Aerial crown-view tile of a tropical tree (Barro Colorado Island, Panama), acquired 20240918:
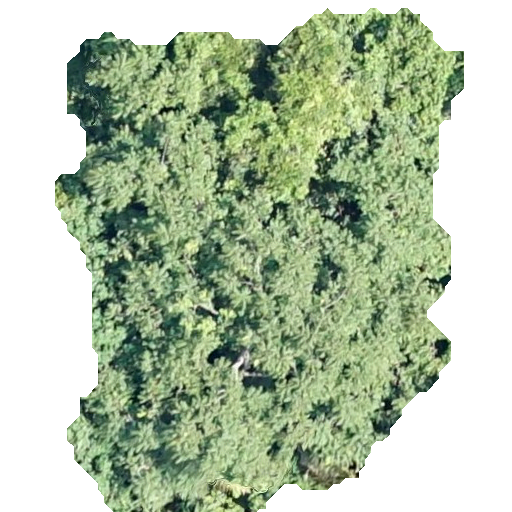
Species: Spondias radlkoferi
GBIF accepted scientific name: Spondias radlkoferi
Crown area: 255.811 m²